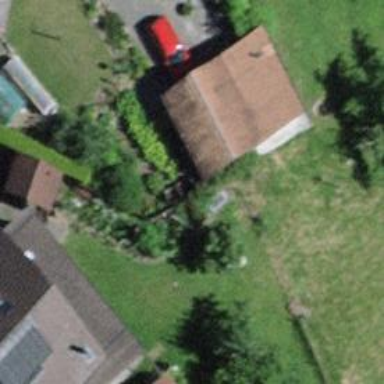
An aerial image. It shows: Shed building.